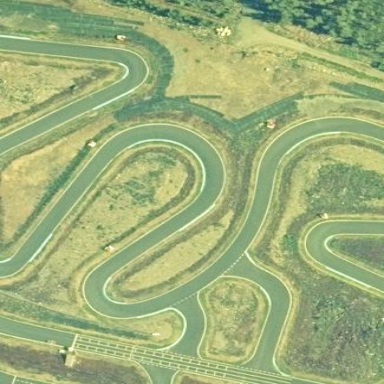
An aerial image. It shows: Karting raceway with asphalt surface.